Interaction volume radius: 5 \u00c5
Interaction volume height: 10 \u00c5
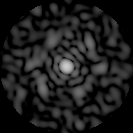
Disorder parameter: 0.8581